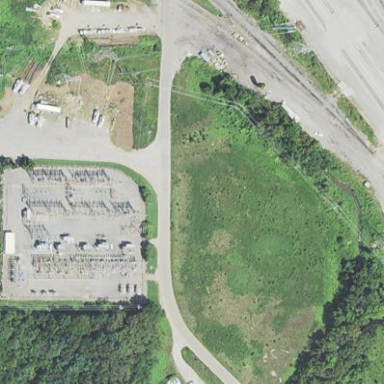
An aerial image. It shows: Power substation.